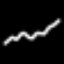
Label: squiggle